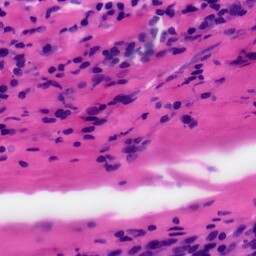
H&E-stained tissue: Tonsil